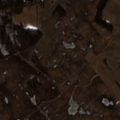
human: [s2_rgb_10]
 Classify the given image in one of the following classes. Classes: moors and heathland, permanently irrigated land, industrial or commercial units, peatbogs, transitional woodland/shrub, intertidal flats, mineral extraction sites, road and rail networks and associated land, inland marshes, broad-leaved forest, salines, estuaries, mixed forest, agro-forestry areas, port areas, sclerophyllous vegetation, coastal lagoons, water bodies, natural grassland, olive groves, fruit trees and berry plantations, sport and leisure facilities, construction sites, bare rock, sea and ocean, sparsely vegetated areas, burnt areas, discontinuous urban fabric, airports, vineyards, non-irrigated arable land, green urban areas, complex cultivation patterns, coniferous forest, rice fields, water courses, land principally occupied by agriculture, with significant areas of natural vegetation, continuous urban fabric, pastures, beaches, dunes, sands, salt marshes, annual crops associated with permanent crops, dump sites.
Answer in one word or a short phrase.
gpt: non-irrigated arable land, pastures, land principally occupied by agriculture, with significant areas of natural vegetation, broad-leaved forest